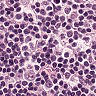
Metastatic tissue present: no